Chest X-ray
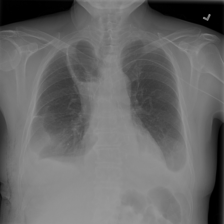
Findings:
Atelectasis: positive
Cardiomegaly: negative
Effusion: positive
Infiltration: negative
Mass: negative
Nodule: negative
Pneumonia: negative
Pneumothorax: negative
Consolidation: negative
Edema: negative
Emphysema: positive
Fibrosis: negative
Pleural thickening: negative
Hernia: negative